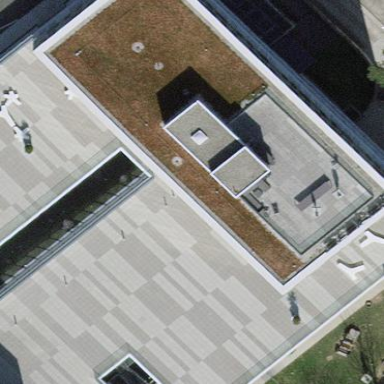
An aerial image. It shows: Office building.